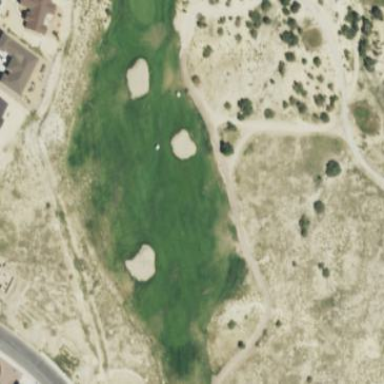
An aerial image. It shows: Rough area in golf course.